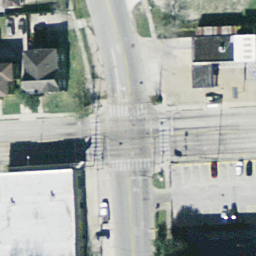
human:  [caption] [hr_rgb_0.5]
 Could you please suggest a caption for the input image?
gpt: An intersection with some houses and plants at the corners .

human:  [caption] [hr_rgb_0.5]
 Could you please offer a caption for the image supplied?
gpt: An intersection with two roads are not vertical to each other .

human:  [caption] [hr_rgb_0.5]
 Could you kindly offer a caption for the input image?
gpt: An intersection only with some houses and plants at the corners .

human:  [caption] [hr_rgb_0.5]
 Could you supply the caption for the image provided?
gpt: An intersection with some cars on the road .

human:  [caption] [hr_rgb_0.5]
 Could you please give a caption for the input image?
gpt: An intersection with two roads are not vertical to each other .